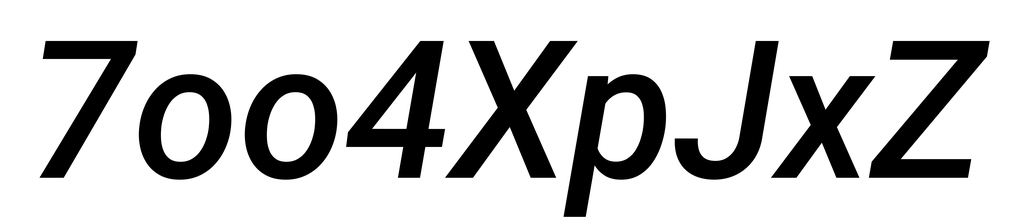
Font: Roboto-Italic_Medium_Italic